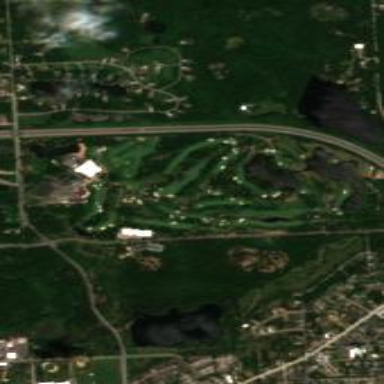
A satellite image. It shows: Golf course.